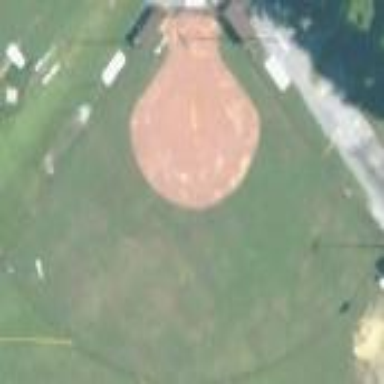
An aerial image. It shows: Softball pitch for leisure and sport activities.